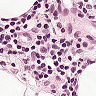
Metastatic tissue present: no